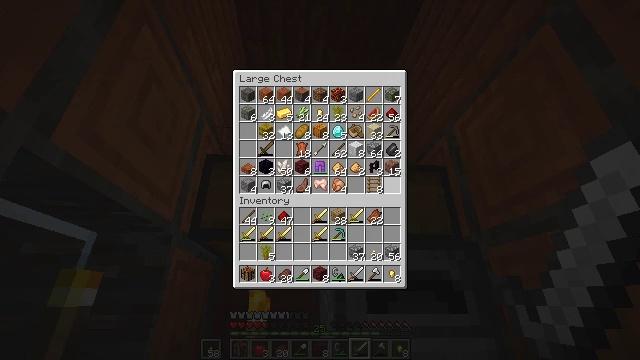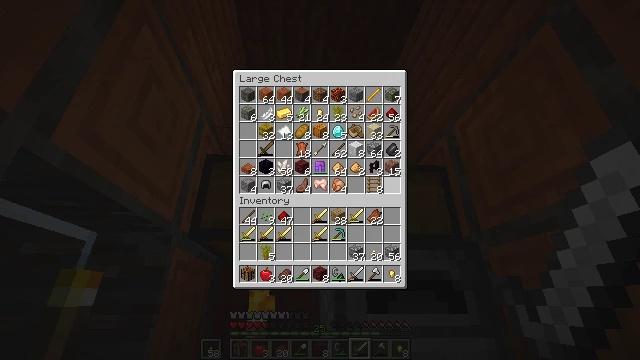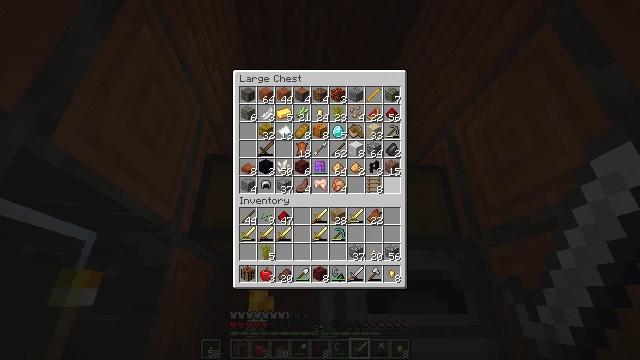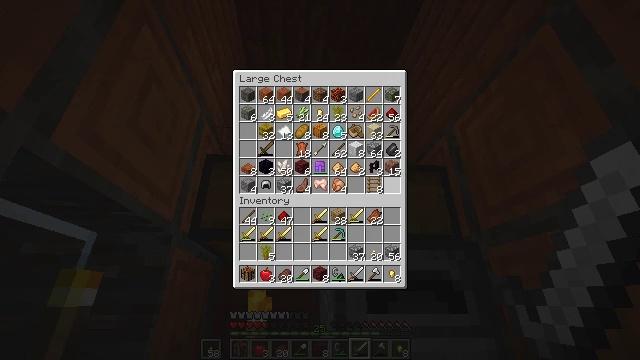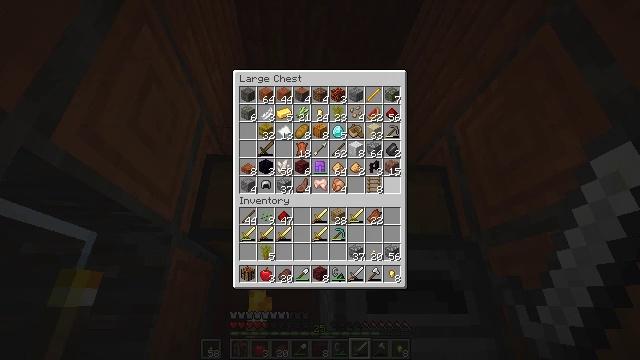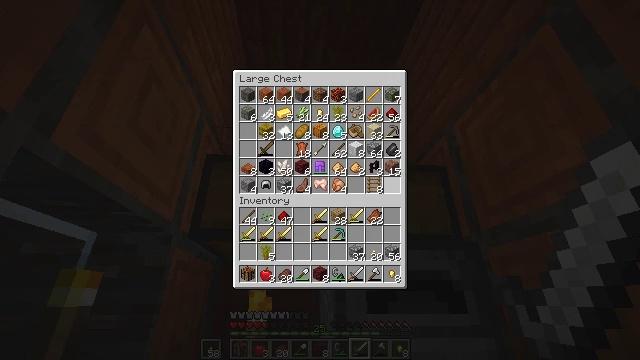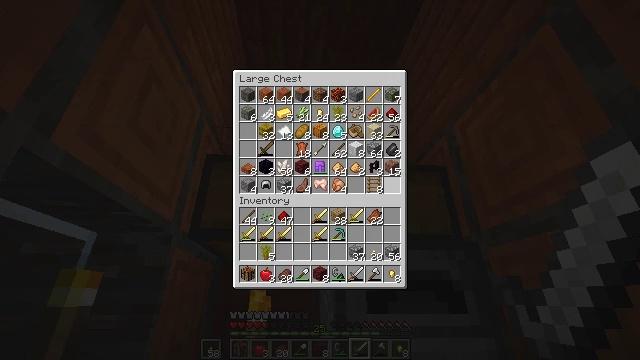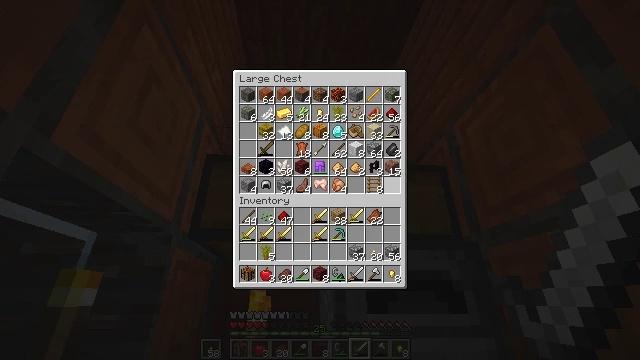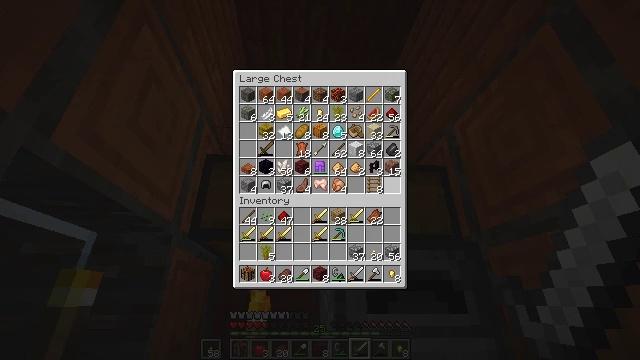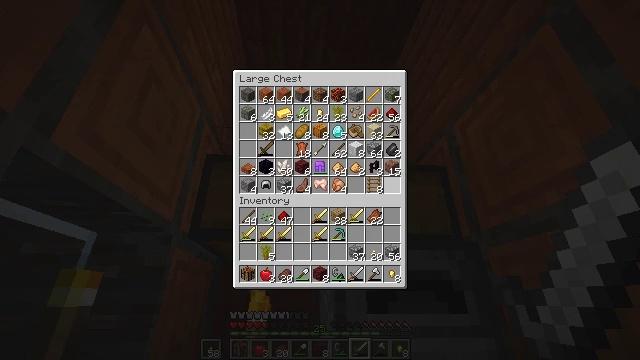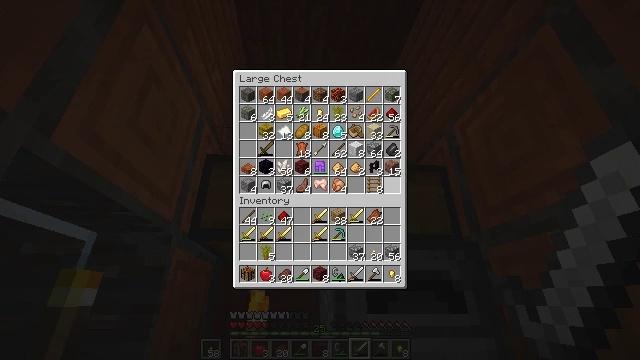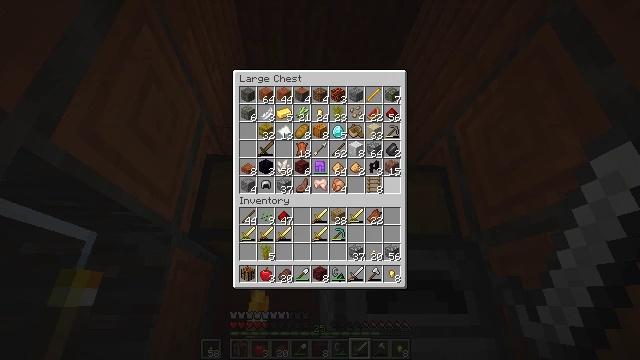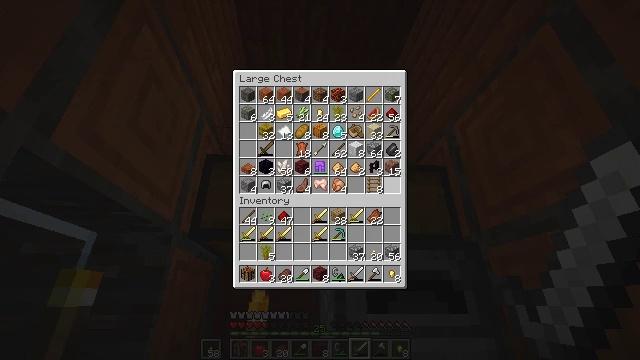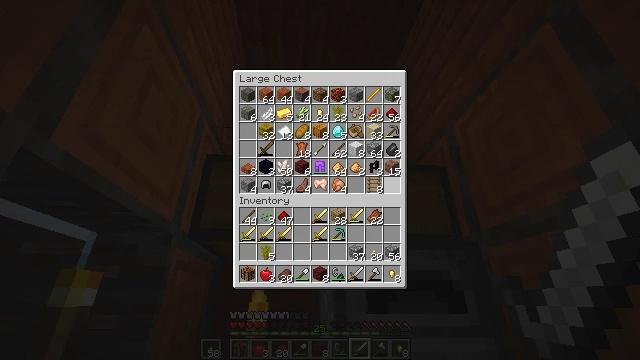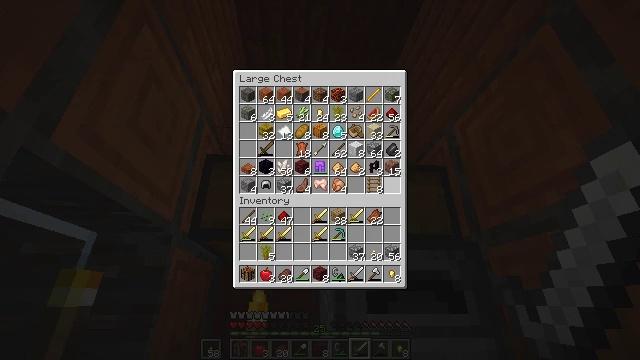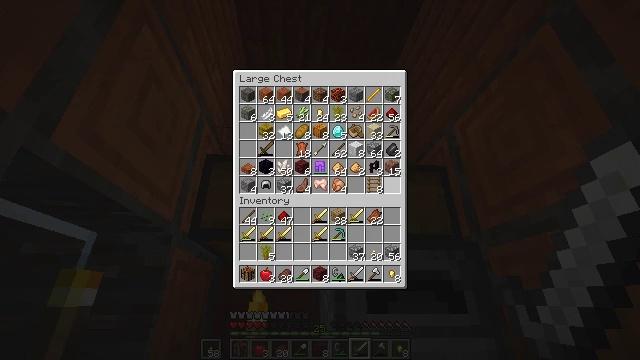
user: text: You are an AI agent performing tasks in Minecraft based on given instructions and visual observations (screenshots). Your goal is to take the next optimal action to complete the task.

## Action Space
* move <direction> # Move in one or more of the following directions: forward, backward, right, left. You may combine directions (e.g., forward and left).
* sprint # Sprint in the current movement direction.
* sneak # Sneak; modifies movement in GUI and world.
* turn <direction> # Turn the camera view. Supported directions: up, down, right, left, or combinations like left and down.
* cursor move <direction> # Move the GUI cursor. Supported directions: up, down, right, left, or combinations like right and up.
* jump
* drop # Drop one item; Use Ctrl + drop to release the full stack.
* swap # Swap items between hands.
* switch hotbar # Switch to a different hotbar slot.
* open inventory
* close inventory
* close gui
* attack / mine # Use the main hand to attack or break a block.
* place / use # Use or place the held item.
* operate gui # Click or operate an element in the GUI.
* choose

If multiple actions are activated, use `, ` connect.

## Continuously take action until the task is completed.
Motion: motion action
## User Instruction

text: Craft a powerful diamond sword.
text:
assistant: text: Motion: no_op
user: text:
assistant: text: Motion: no_op
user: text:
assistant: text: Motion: no_op
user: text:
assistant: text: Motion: no_op
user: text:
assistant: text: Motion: no_op
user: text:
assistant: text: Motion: no_op
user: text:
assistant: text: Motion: no_op
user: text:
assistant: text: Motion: no_op
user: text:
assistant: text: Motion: no_op
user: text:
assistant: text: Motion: no_op
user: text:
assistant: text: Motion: no_op
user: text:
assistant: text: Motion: no_op
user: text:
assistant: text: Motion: no_op
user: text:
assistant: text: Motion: no_op
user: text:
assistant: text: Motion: no_op
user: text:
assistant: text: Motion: no_op
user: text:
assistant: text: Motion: no_op
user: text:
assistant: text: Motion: no_op
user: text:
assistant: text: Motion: no_op
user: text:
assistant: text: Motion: no_op
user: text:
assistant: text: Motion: no_op
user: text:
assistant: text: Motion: no_op
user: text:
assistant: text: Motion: no_op
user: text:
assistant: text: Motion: no_op
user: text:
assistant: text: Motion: no_op
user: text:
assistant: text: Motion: no_op
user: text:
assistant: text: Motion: no_op
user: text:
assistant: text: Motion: no_op
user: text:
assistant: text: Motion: no_op
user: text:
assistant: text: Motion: no_op